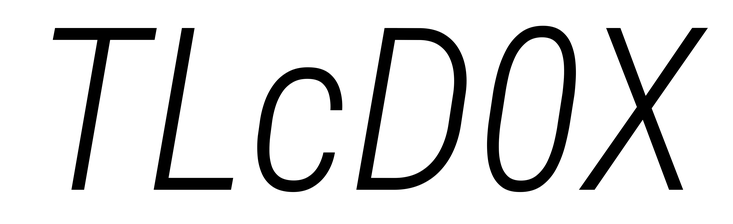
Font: Roboto-Italic_Condensed_Light_Italic